Question: File picker opens and closes normally but after it is closed, it brings a white bar at bottom of the screen and each time file picker is opened and closed, it grows to above that shrinks height of the screen.<URL>
[
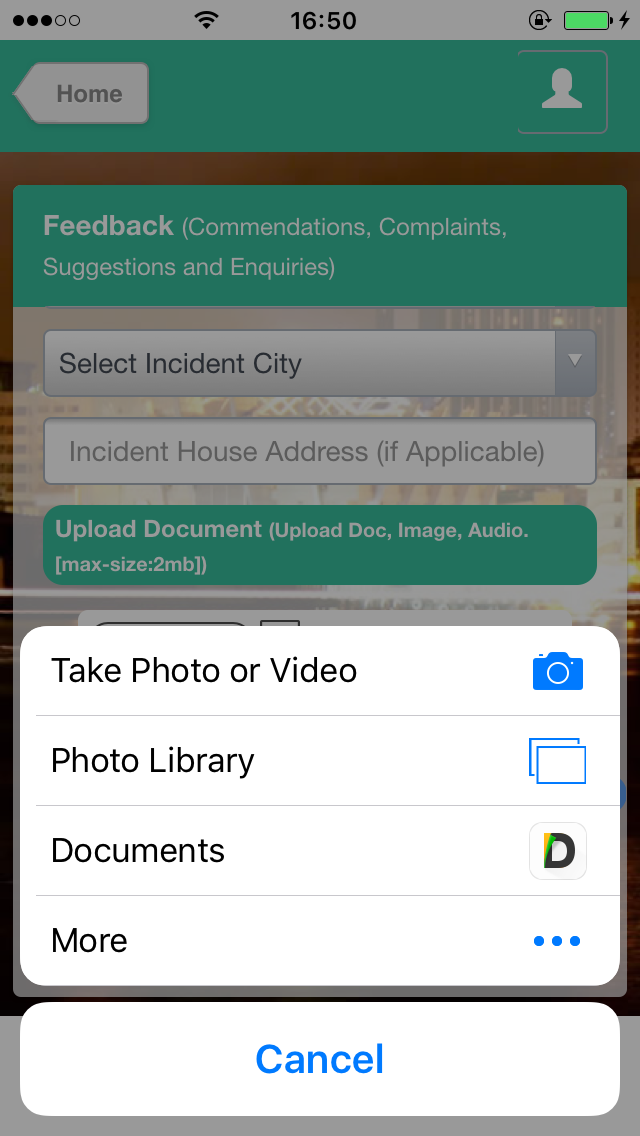
Answer: I found the answer after 2days of research.
Replace 'viewBounds' to '[self.view bounds]' instead of '[self.webView bounds]' in the viewWillAppear in MainViewController.m
if your PhoneGap/Cordova app displays other native views (like the File picker, camera capture dialog, Picture album) and returns to this view. The fix was to initialize 'view Bounds' instead of 'webView bounds'.